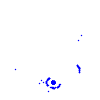
Particle: pion